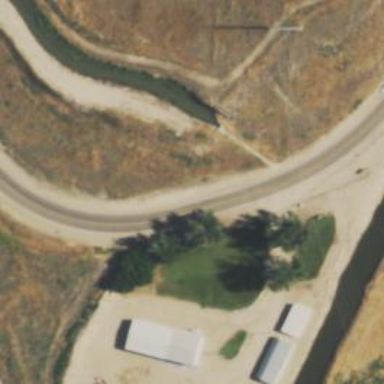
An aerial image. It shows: Culvert tunnel crossing over canal.